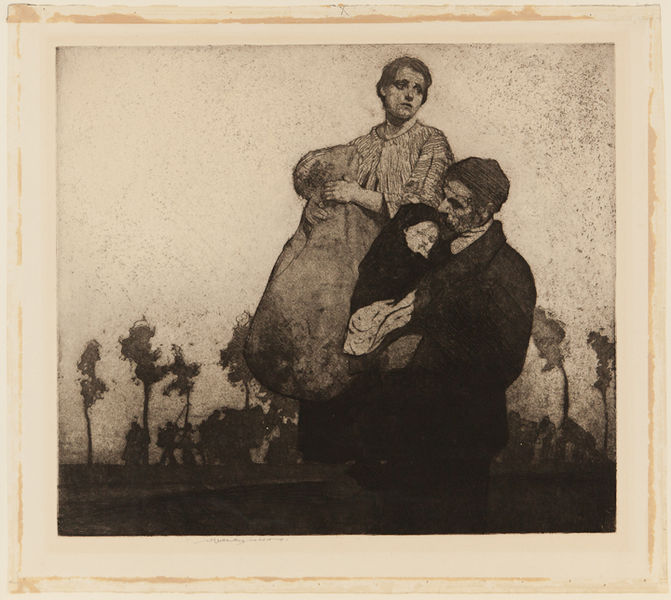
Titel: Flight from Belgium
Künstler: William Lee Hankey
Standort: Amherst (Massachusetts, USA)
Institution: Mead Art Museum, Amherst College
Schlagwörter: hat, white, black, dark, gray, grey, portrait, woman, print, sad, man, sky, tree, landscape, trees, child, shawl, mother, etching, love, family, engraving, travel, pen and ink, lithograph, sleeping, baby, father, photograph, heavy, bundle, longing, loss, bag, bond, devastation, relationship, jljk